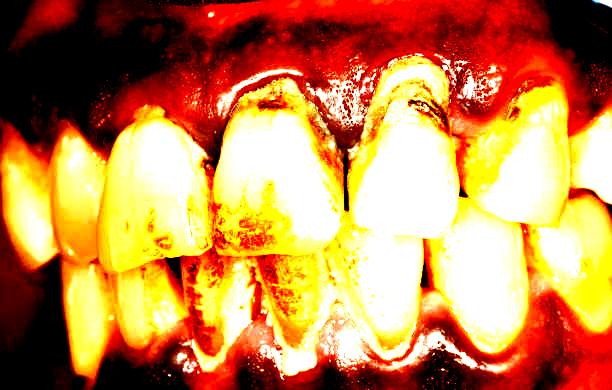
Condition: Gingivitis